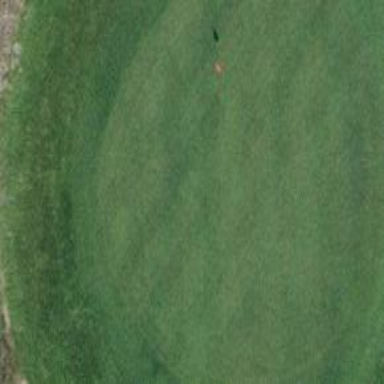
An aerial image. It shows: Golf green.